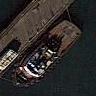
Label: civil